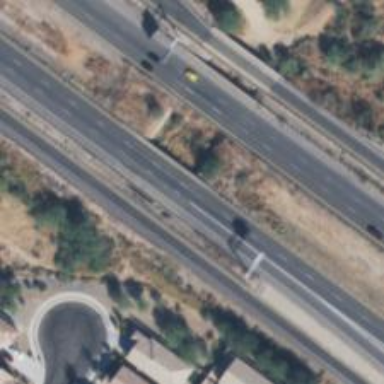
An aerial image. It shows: Bridge over motorway.